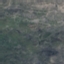
Land use / land cover: HerbaceousVegetation